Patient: sex F, age 70
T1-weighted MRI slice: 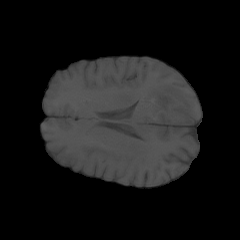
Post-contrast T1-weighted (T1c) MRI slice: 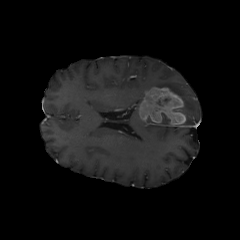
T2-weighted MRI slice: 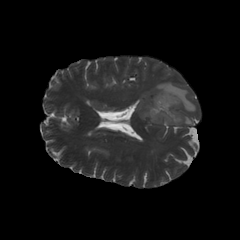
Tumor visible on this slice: yes
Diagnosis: Glioblastoma, IDH-wildtype
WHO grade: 4